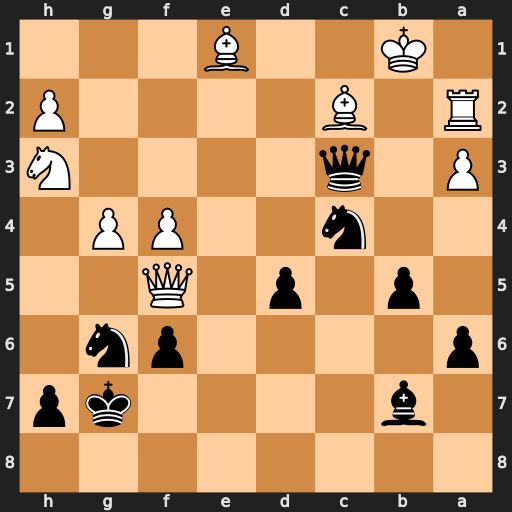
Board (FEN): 8/1b4kp/p4pn1/1p1p1Q2/2n2PP1/P1q4N/R1B4P/1K2B3
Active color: b
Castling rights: -
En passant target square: -
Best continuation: Qxe1+ Bd1 Qxd1#